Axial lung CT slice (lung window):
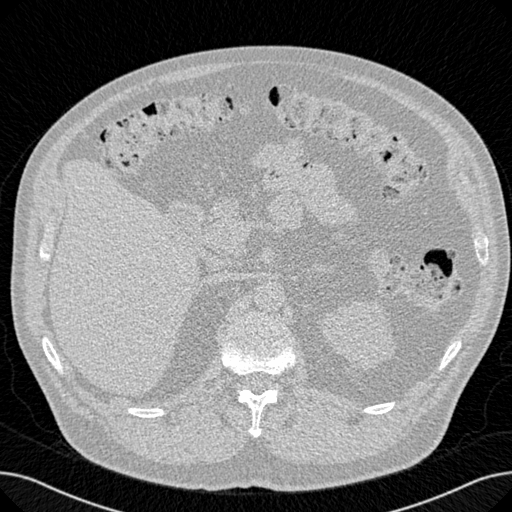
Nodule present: no